RGB frame:
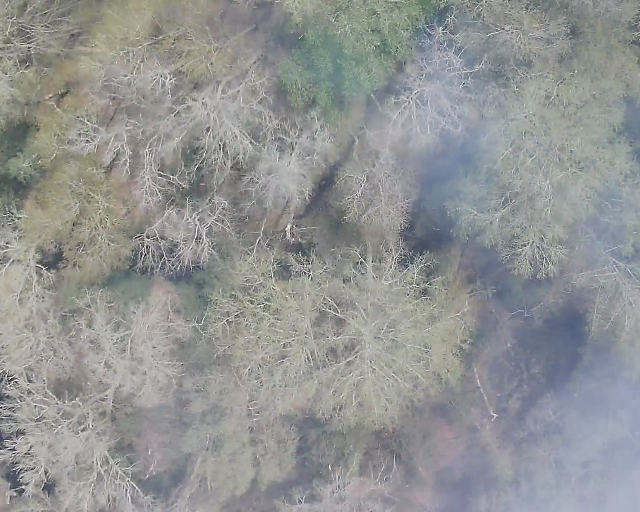
Thermal frame:
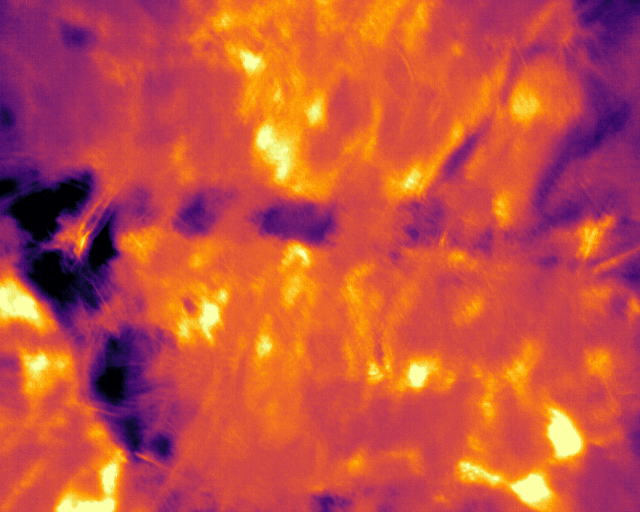
Captured: 2026-02-26 03:45:05
Pixels at or above 80 °C: 0 (fraction of frame: 0)